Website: apple
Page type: review-order
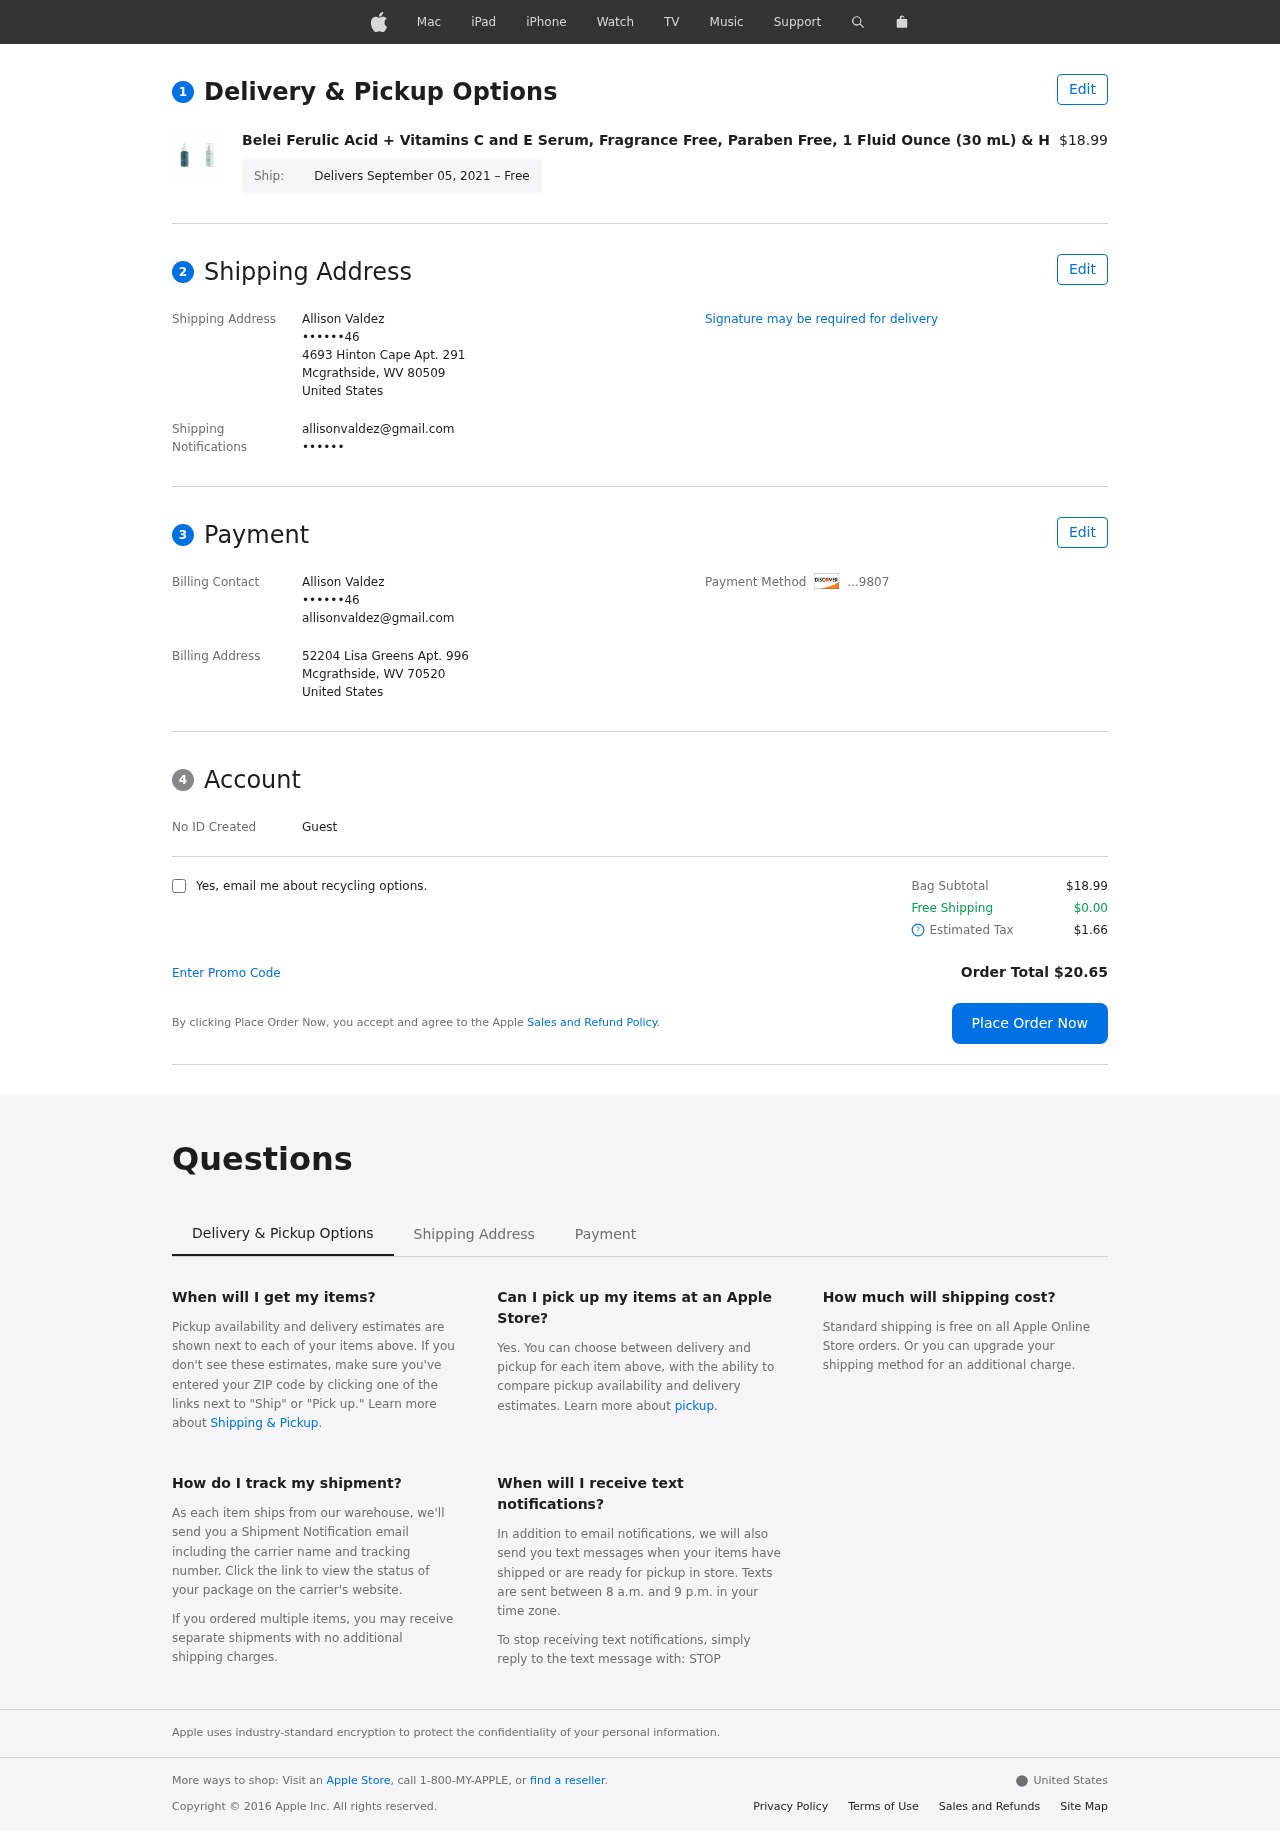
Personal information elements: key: PII_CARD_LAST4
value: ...9807
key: PII_CITY_STATE_ZIP
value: Mcgrathside, WV 80509
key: PII_CITY_STATE_ZIP2
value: Mcgrathside, WV 70520
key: PII_COUNTRY
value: United States
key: PII_EMAIL
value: allisonvaldez@gmail.com
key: PII_FULLNAME
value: Allison Valdez
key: PII_PHONE
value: ••••••46
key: PII_STREET
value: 4693 Hinton Cape Apt. 291
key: PII_STREET2
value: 52204 Lisa Greens Apt. 996
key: PII_ALT_PHONE
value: ••••••
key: PII_FIRSTNAME
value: Allison
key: PII_LASTNAME
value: Valdez
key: PII_FULLNAME2
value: Allison Valdez
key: PII_FULLNAME3
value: Allison Valdez
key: PII_FIRSTNAME2
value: Allison
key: PII_FIRSTNAME3
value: Allison
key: PII_LASTNAME2
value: Valdez
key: PII_LASTNAME3
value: Valdez
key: PII_FIRSTNAME_DERIVED
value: Allison
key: PII_LASTNAME_DERIVED
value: Valdez
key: PII_FULLNAME_DERIVED
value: Allison Valdez
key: PII_NAME_FULL_DERIVED
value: Allison Valdez
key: PII_PHONE3
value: ••••••46
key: PII_EMAIL2
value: allisonvaldez@gmail.com
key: PII_EMAIL3
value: allisonvaldez@gmail.com
Product elements: key: PRODUCT1_NAME
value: Belei Ferulic Acid + Vitamins C and E Serum, Fragrance Free, Paraben Free, 1 Fluid Ounce (30 mL) & H
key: PRODUCT1_PRICE
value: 18.99
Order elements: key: ORDER_DELIVERY_DATE
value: Delivers September 05, 2021 – Free
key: ORDER_SUBTOTAL
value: $18.99
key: ORDER_SHIPPING_COST
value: $0.00
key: ORDER_TAX
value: $1.66
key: ORDER_TOTAL
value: Order Total $20.65